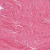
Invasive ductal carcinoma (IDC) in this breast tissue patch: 0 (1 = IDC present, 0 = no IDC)